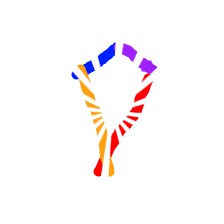
Shape: kite